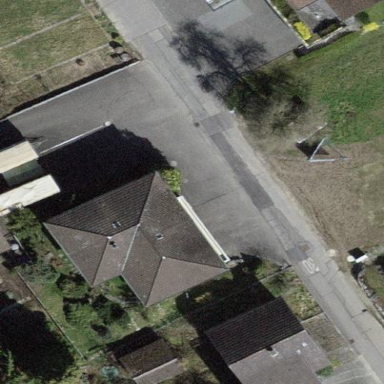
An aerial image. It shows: Building with tiled roof.